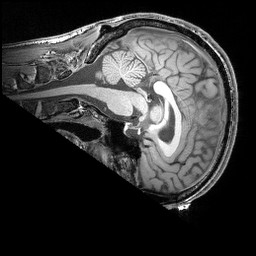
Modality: T1w
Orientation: sagittal
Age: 38
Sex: male
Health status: ill
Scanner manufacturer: siemens
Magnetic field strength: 3 T
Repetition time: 1.75 s
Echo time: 0.00418 s